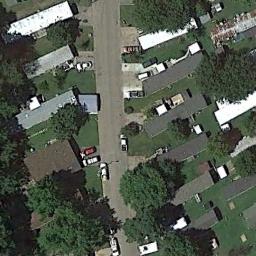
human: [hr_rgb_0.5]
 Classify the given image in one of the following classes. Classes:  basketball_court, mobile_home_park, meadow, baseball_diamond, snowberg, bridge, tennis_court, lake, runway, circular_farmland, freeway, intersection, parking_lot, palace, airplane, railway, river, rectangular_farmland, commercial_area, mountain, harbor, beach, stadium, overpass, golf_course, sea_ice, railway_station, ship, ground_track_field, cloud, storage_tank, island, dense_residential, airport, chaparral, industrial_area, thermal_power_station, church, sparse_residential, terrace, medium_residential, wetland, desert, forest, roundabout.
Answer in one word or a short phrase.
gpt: mobile_home_park